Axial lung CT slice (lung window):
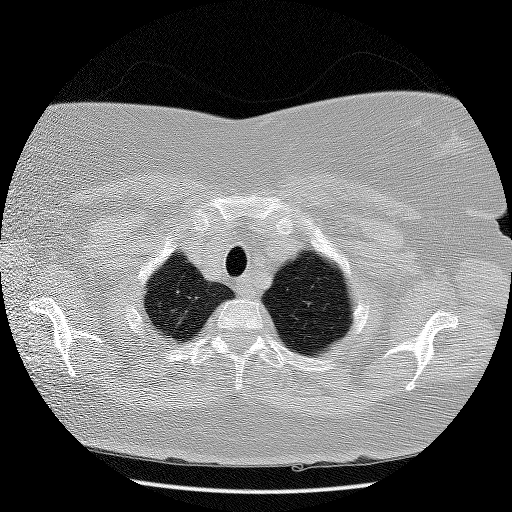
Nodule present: no